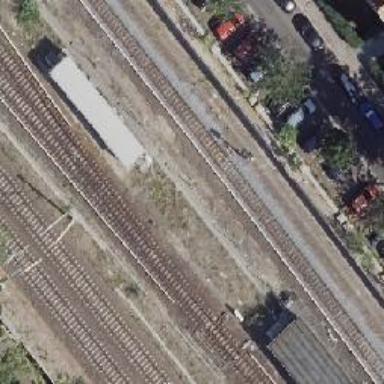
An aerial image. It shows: Railway signal.